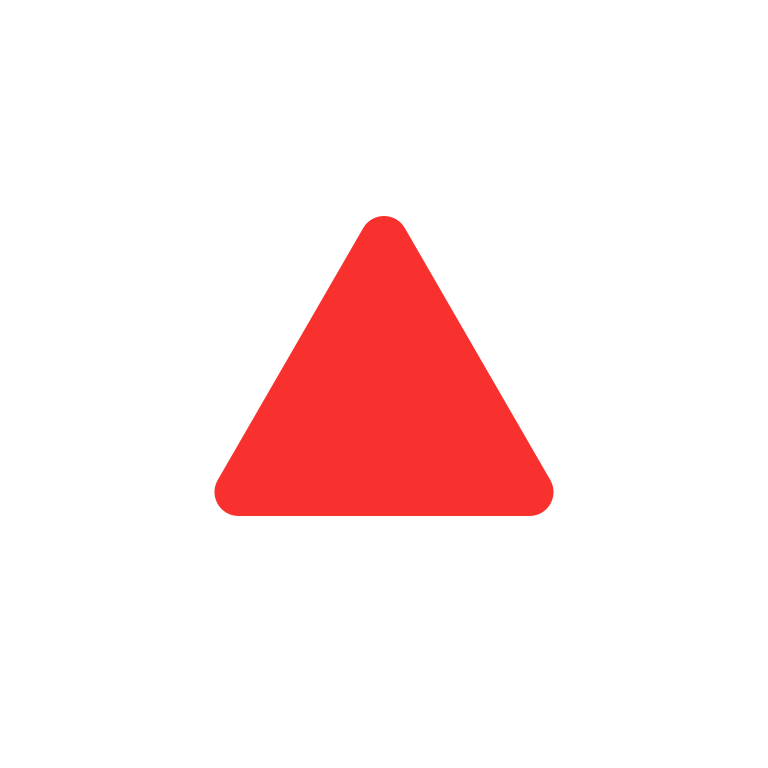
red triangle flat